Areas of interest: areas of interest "Chengda Electrical Appliances"
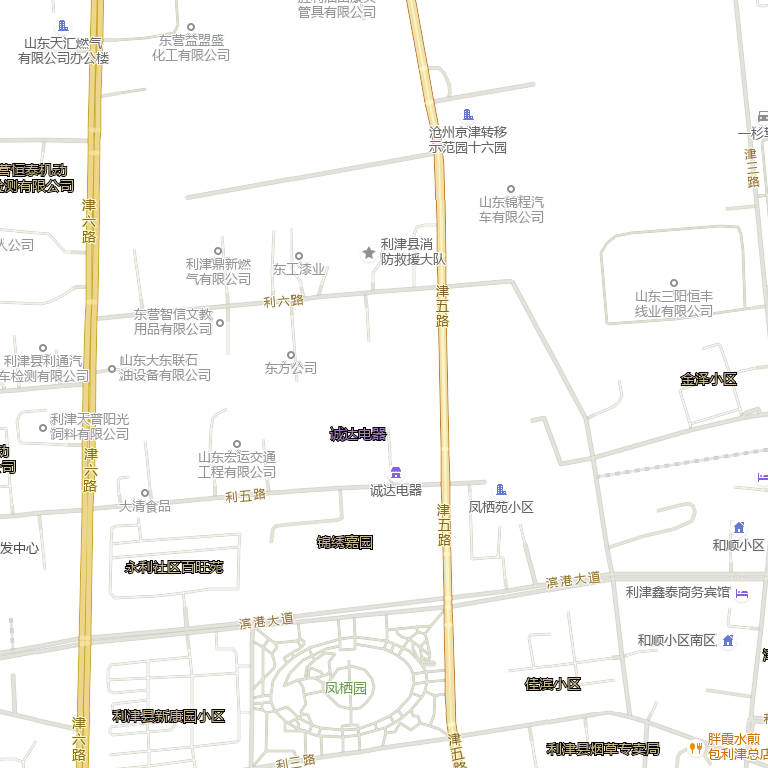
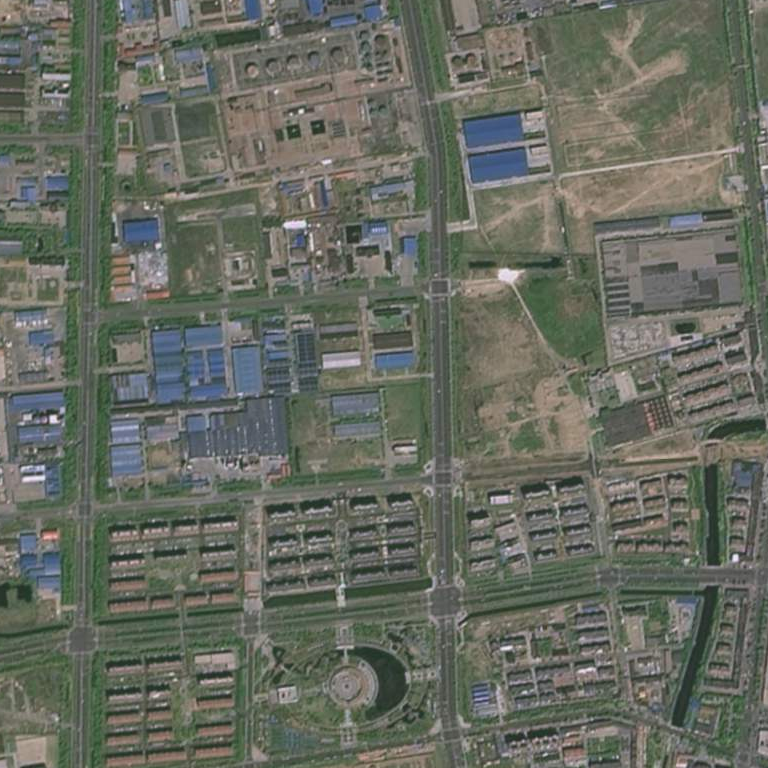